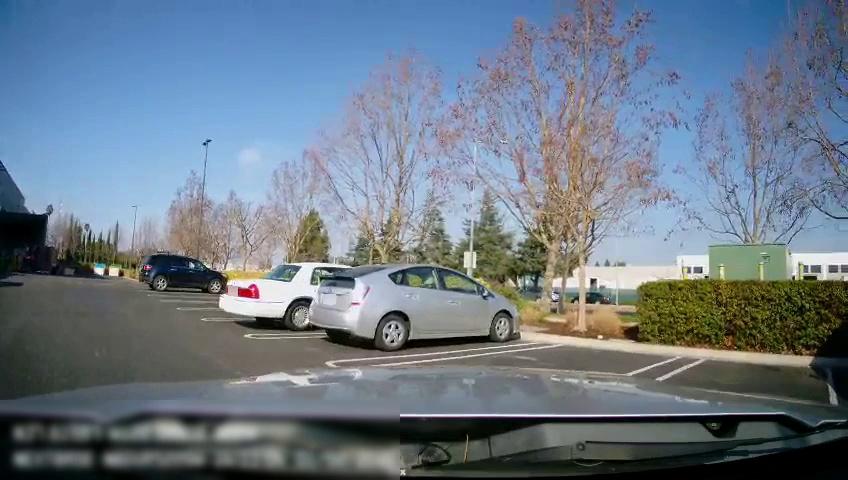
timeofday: Day
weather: Sunny
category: Drivable Space
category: Vehicles | SUV
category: Vehicles | Car
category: Vehicles | Car
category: Vehicles | Car
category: Vehicles | Car